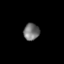
Tissue: lung
Cell type: Endothelial cells
Senescence score: 0.6698
Nuclear area (px): 262
Mean DAPI intensity: 114.321